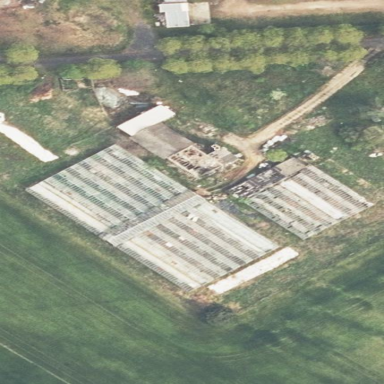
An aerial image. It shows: Area dedicated to greenhouse horticulture.